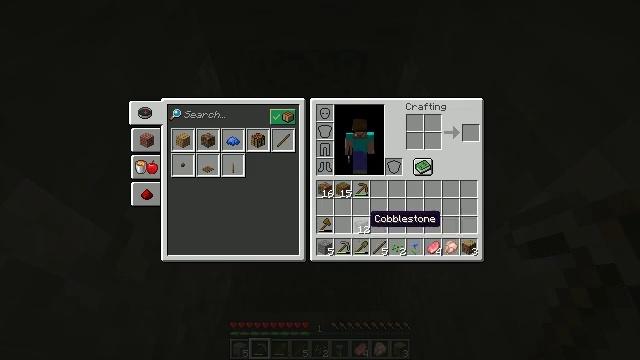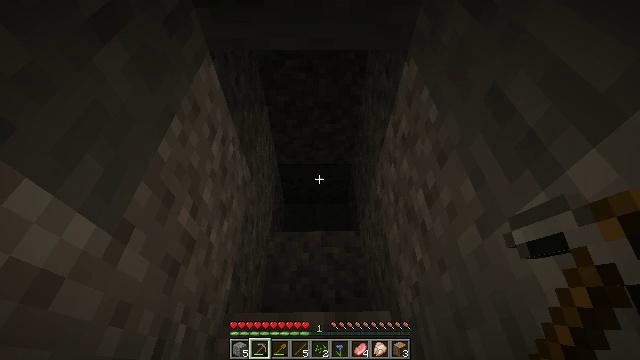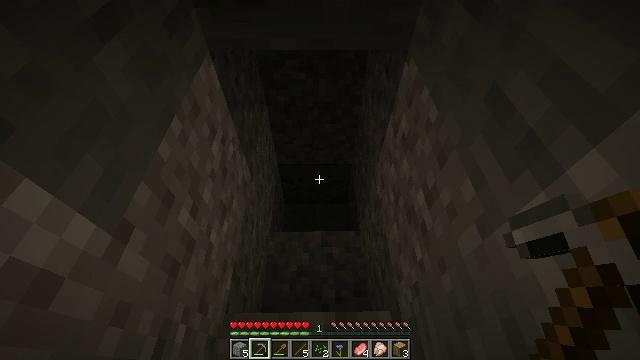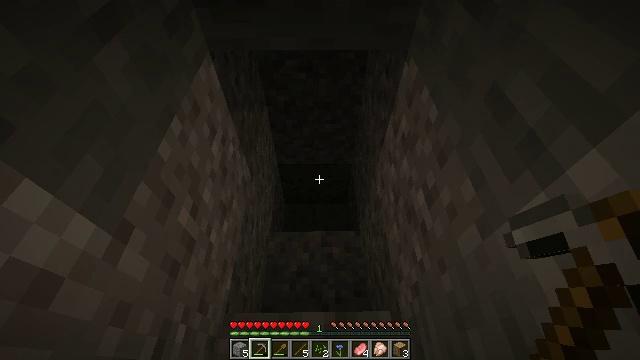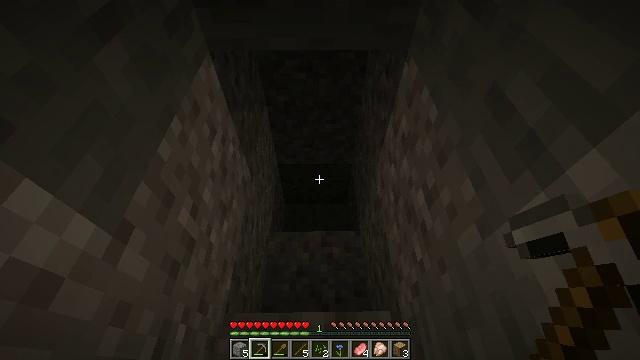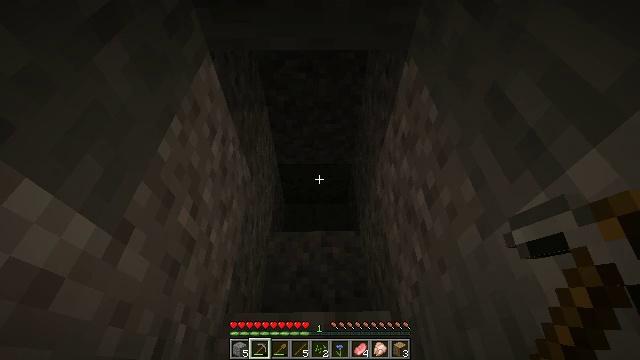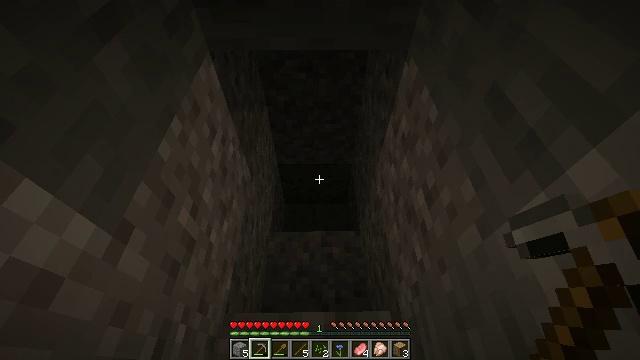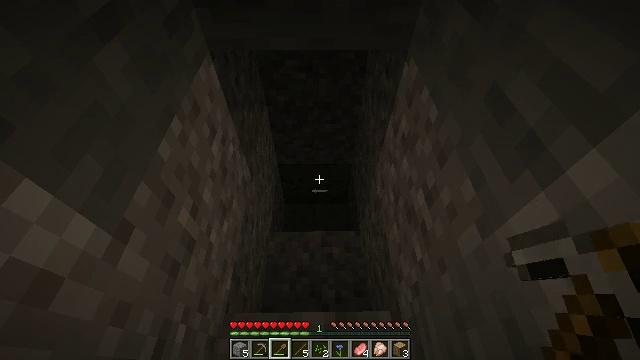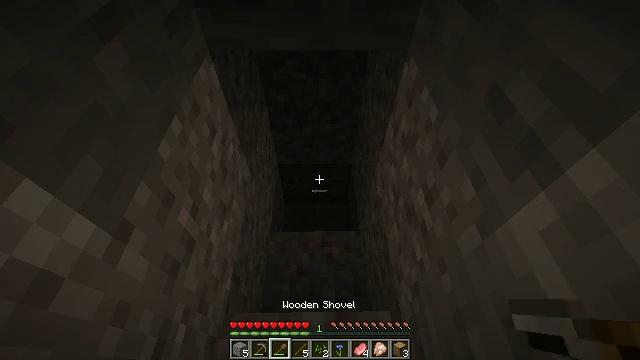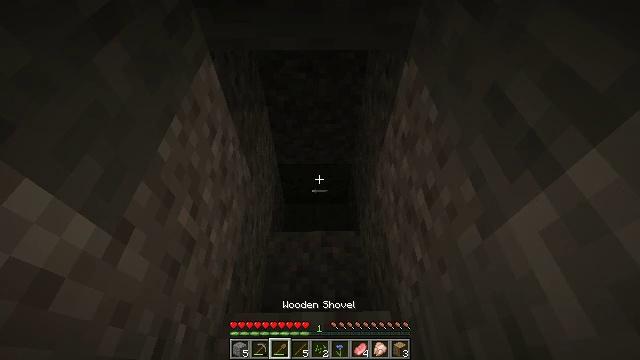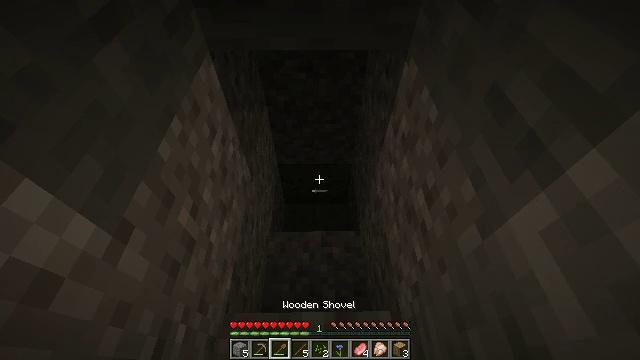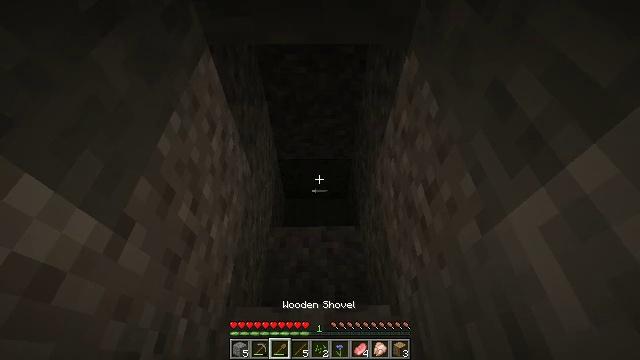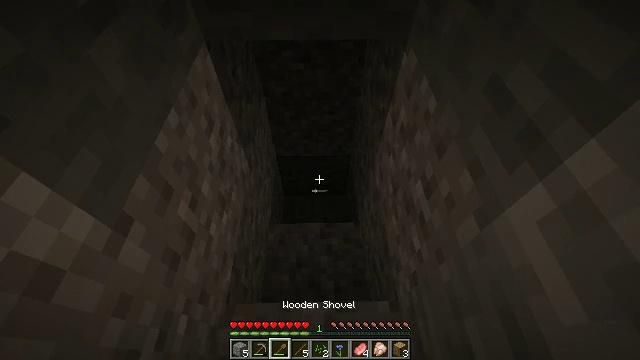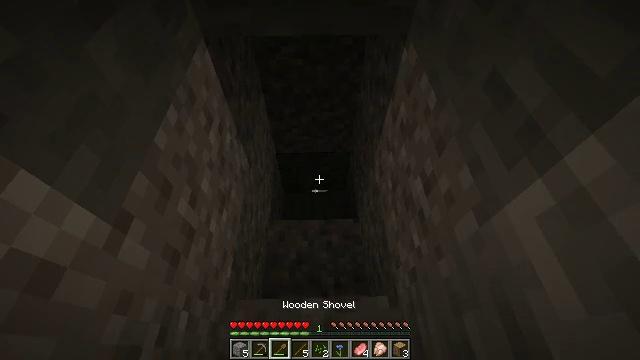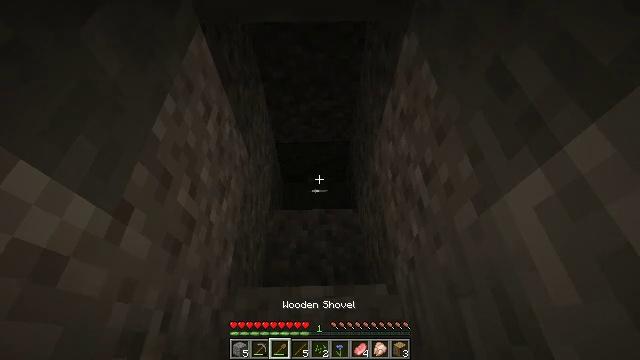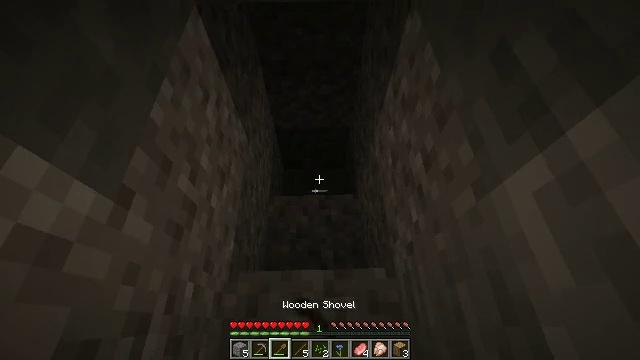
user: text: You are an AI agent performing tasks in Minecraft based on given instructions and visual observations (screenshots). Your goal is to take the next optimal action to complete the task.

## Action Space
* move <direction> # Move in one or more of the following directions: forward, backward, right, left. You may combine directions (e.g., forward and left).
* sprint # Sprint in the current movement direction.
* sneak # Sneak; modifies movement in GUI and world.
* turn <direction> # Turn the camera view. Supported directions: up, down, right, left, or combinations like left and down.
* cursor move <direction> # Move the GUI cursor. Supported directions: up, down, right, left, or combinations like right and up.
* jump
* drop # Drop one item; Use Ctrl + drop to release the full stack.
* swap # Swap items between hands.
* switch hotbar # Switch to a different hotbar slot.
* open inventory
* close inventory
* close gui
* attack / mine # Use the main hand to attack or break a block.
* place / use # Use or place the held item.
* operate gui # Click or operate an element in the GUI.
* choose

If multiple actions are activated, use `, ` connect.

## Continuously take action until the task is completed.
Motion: motion action
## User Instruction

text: Break the gravel block.
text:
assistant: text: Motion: close inventory
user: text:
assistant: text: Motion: close inventory
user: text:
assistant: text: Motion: no_op
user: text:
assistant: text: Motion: no_op
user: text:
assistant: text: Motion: no_op
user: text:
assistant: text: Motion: no_op
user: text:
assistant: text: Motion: switch to hotbar 3
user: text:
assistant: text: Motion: switch to hotbar 3
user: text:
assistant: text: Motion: switch to hotbar 3
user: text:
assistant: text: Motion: no_op
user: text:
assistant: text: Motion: turn down
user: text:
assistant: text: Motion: no_op
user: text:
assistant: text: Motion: no_op
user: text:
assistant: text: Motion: turn down, attack / mine
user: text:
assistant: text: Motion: turn down, attack / mine
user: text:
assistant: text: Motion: turn down, attack / mine
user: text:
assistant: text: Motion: attack / mine
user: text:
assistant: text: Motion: attack / mine
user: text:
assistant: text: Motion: attack / mine
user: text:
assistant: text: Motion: turn down, attack / mine
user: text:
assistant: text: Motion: attack / mine
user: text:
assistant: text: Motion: attack / mine
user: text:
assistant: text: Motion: attack / mine
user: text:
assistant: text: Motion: turn down, attack / mine
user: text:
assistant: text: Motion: turn down, attack / mine
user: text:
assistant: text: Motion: no_op
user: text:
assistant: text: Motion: no_op
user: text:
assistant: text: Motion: turn right
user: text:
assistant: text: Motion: turn right and down
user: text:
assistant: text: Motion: turn right and up